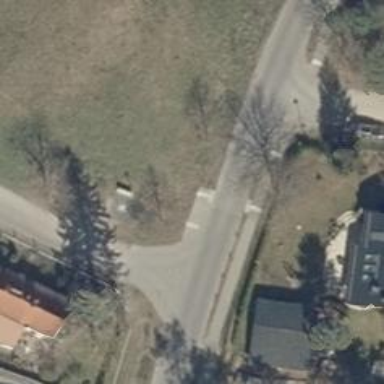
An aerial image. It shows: Unmarked crossing on the road.